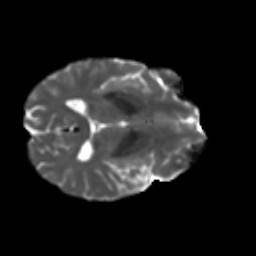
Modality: T2w
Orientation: axial
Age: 64
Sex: female
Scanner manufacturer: ge
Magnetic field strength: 3 T
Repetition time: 7.8 s
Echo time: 0.0606 s